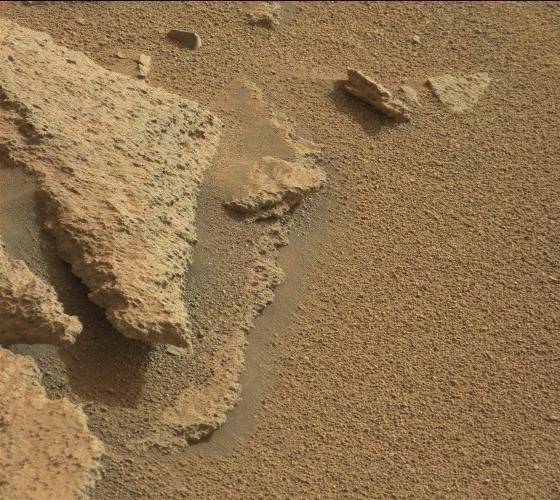
Terrain classes present: Bedrock, Gravel / Sand / Soil, Rock, Shadow